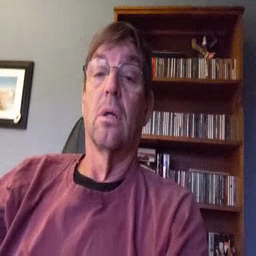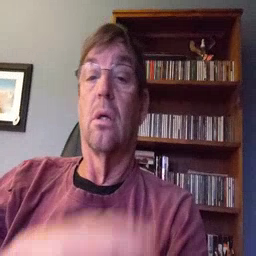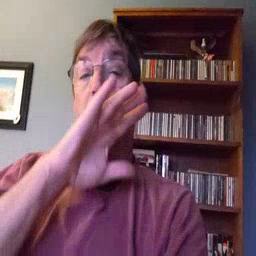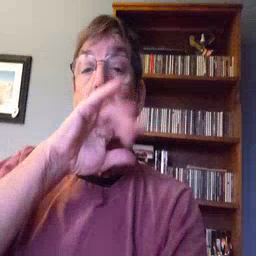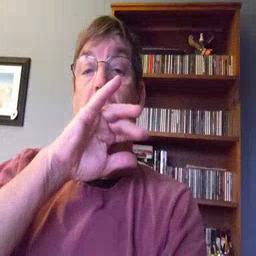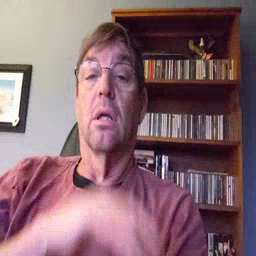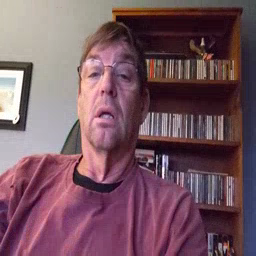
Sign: dirty